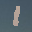
Label: 1